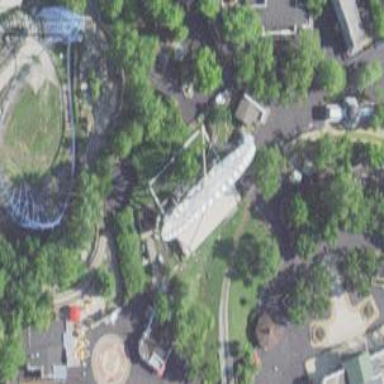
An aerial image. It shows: Big wheel attraction.